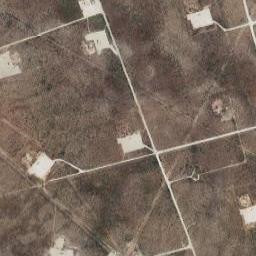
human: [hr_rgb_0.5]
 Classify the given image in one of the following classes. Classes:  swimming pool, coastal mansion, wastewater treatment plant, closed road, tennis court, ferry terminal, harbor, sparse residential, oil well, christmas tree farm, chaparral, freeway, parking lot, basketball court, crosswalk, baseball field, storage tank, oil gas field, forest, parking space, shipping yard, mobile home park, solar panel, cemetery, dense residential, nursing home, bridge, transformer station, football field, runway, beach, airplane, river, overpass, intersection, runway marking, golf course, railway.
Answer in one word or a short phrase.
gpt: oil gas field